Question: I'm working with Jqgrid and (with you help) I made this formatter:
'''
function editarFormatter(cellvalue, options, rowObject) {
var cellValue = cellvalue;
var url="<a href='editar_equipo.php?equi_id=" + cellValue + "'><img src='images/edit_icon.gif' alt='" + cellValue + "' title='Editar: " + cellValue + "' />Editar</a>";
url+="<a href='eliminar.php?equi_id=" + cellValue + "'><img src='images/trash.png' alt='" + cellValue + "' title='Eliminar: " + cellValue + "' />Eliminar</a>";
return url;
};
'''
What return this as a column for each row:

The "Editar" (Edit) Button redirects without problem to another .php page with a form that edits the info of that row.
But for the Delete button, I don't wanna redirect to another page. Instead, I want a dialog where ask me if I want to delete that row, with "Yes" and "No" options, just like the delete button from the "Actions" Formatter.
I already saw <URL>, But can't figure out how apply them to the link whit icon of my formatter.
Any help will be apreciated! :)
Thank you in advance!
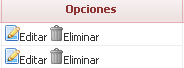
Answer: You can for example use 'href' in the '<a>' of your custom formatter and use 'onCellSelect' callback to execute any action on the user click on the button. See <URL> for more details.
Alternatively you can use 'onclick' attribute of the '<a>' to start any JavaScript which will be executed if the user click on the link. You can look at the code of <URL> to see how you can implement this.